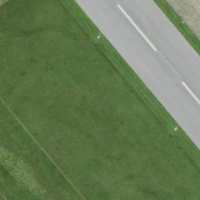
EUNIS habitat code: 57
Species observed at this site:
Medicago sativa